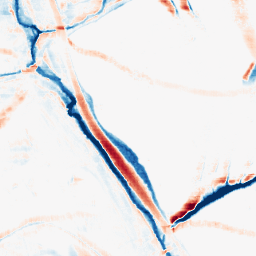
Category: morphological
Decomposition family: morphological_rect
Decomposition parameters: operation: average
width: 20
height: 10
Upsampling method: sinc_blackman
Upsampling parameters: scale: 8
kernel_size: 16
Upsampling scale: 8